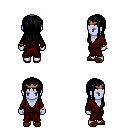
a pixel art fantasy rpg character, female body template, dark elf, purple skin, red robe, red pants, black unkempt hairstyle, bronze tiara, bracelets, brown slippers, four views (front, back, left, right), 2x2 character sprite sheet, small pixel art, hard edges, no anti-aliasing